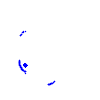
Particle: proton